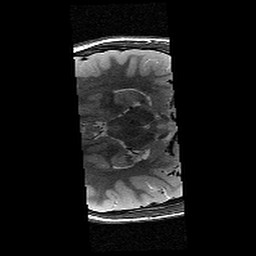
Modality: T2w
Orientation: axial
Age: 12
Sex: male
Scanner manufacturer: siemens
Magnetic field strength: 3 T
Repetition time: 7.7 s
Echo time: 0.067 s